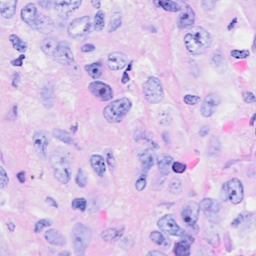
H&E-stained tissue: Breast